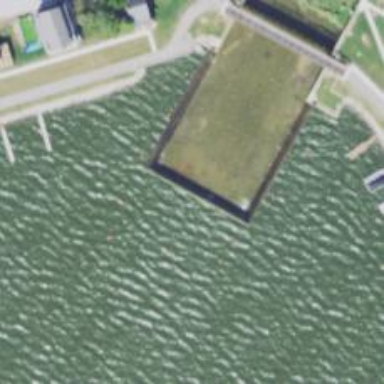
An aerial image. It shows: Dam along waterway.